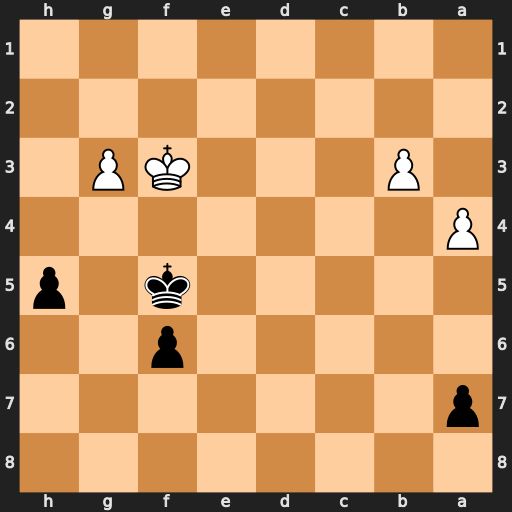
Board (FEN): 8/p7/5p2/5k1p/P7/1P3KP1/8/8
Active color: b
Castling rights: -
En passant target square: -
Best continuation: a5 Ke3 Ke5 Kd3 Kd5 b4 axb4